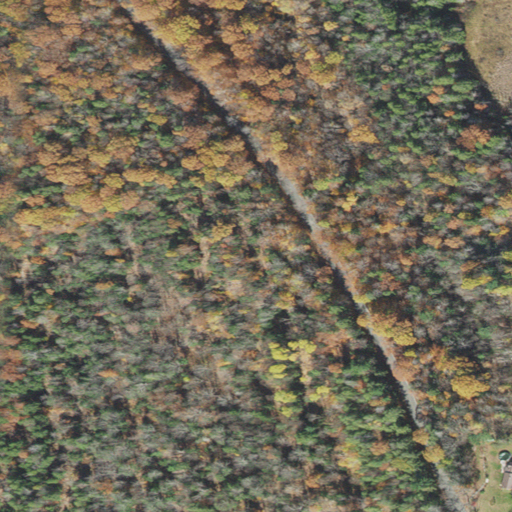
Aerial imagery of mountain in Massachusetts named Cherry Tree Hill containing mixed forest, deciduous forest, open development, woody wetlands, low intensity development, herbaceous wetlands, and pasture